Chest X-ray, AP view. Patient: 71 years old, sex M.
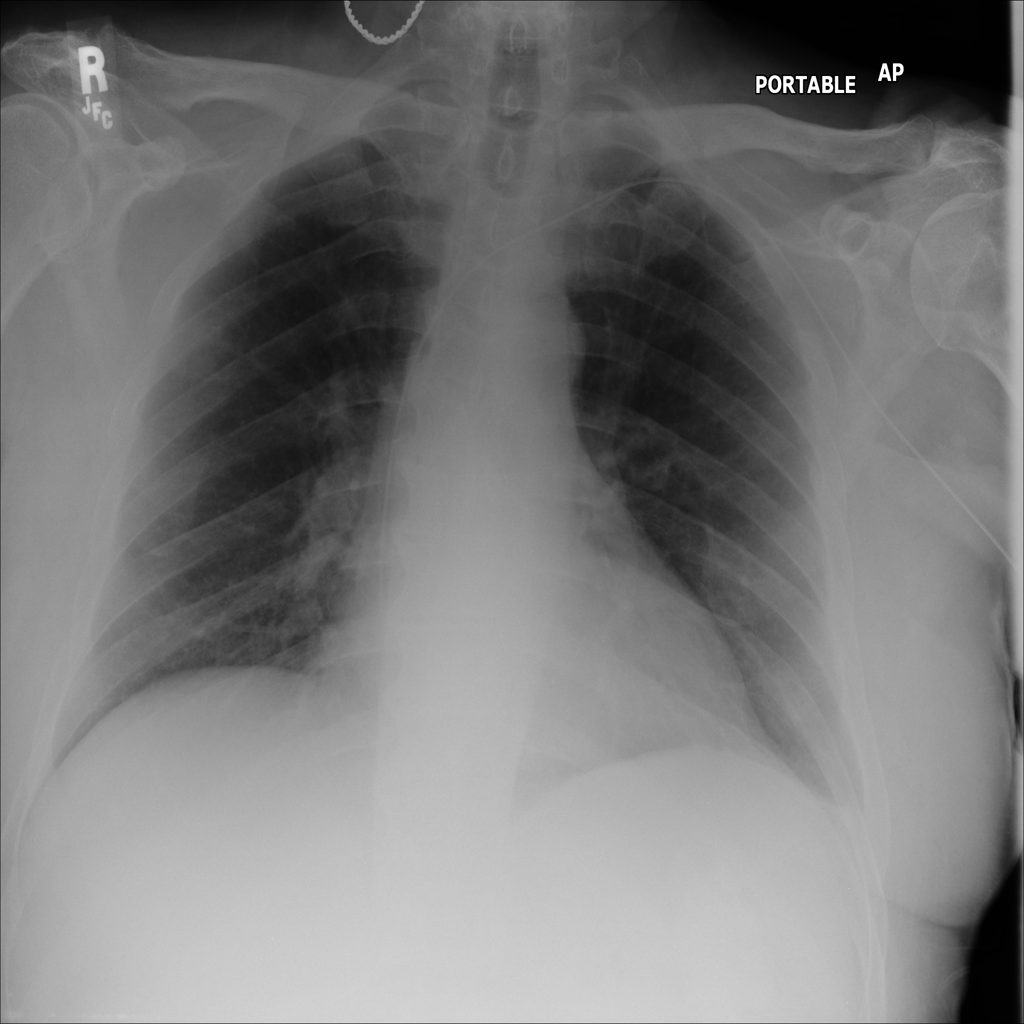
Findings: No Finding